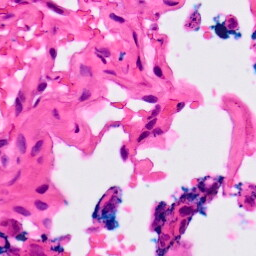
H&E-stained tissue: Lung